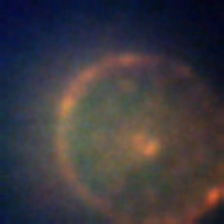
Taxon: Centric
Group: Diatoms